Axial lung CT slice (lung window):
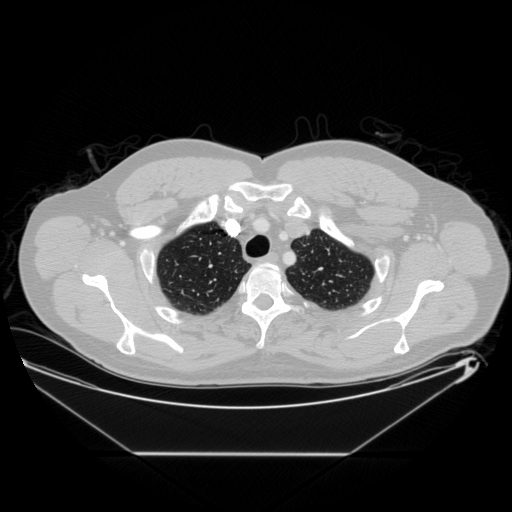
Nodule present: no